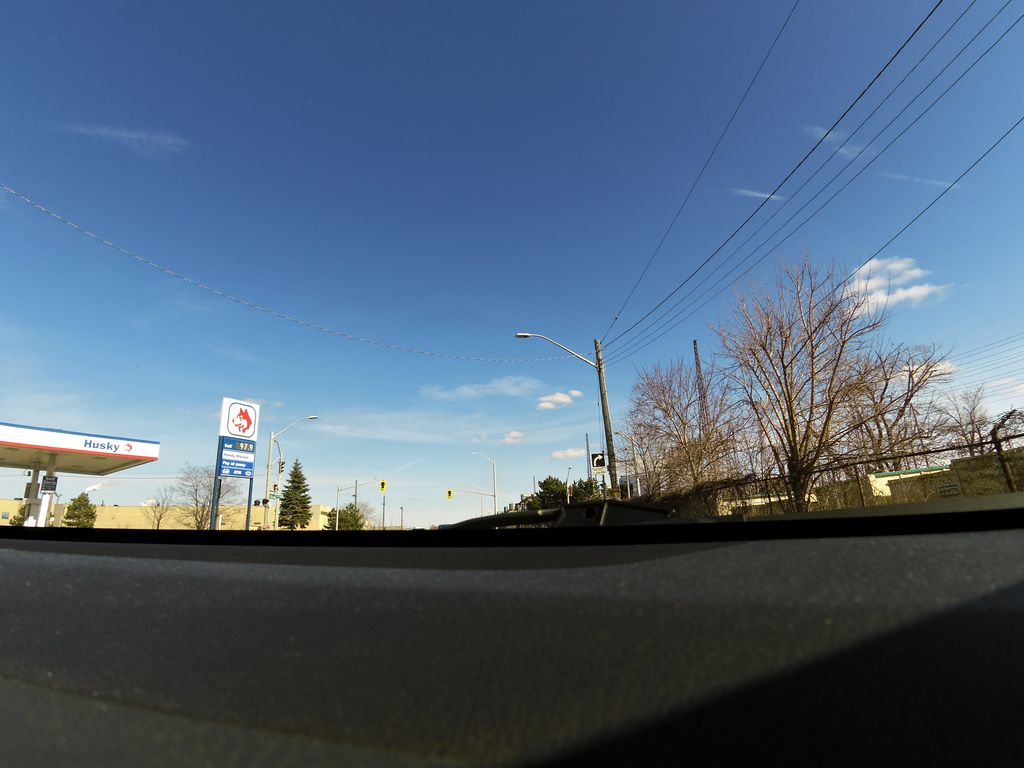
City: hamilton